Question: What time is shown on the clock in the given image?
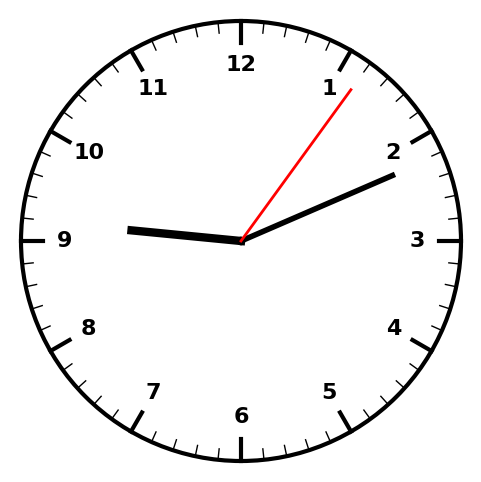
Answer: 09:11:06